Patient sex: F
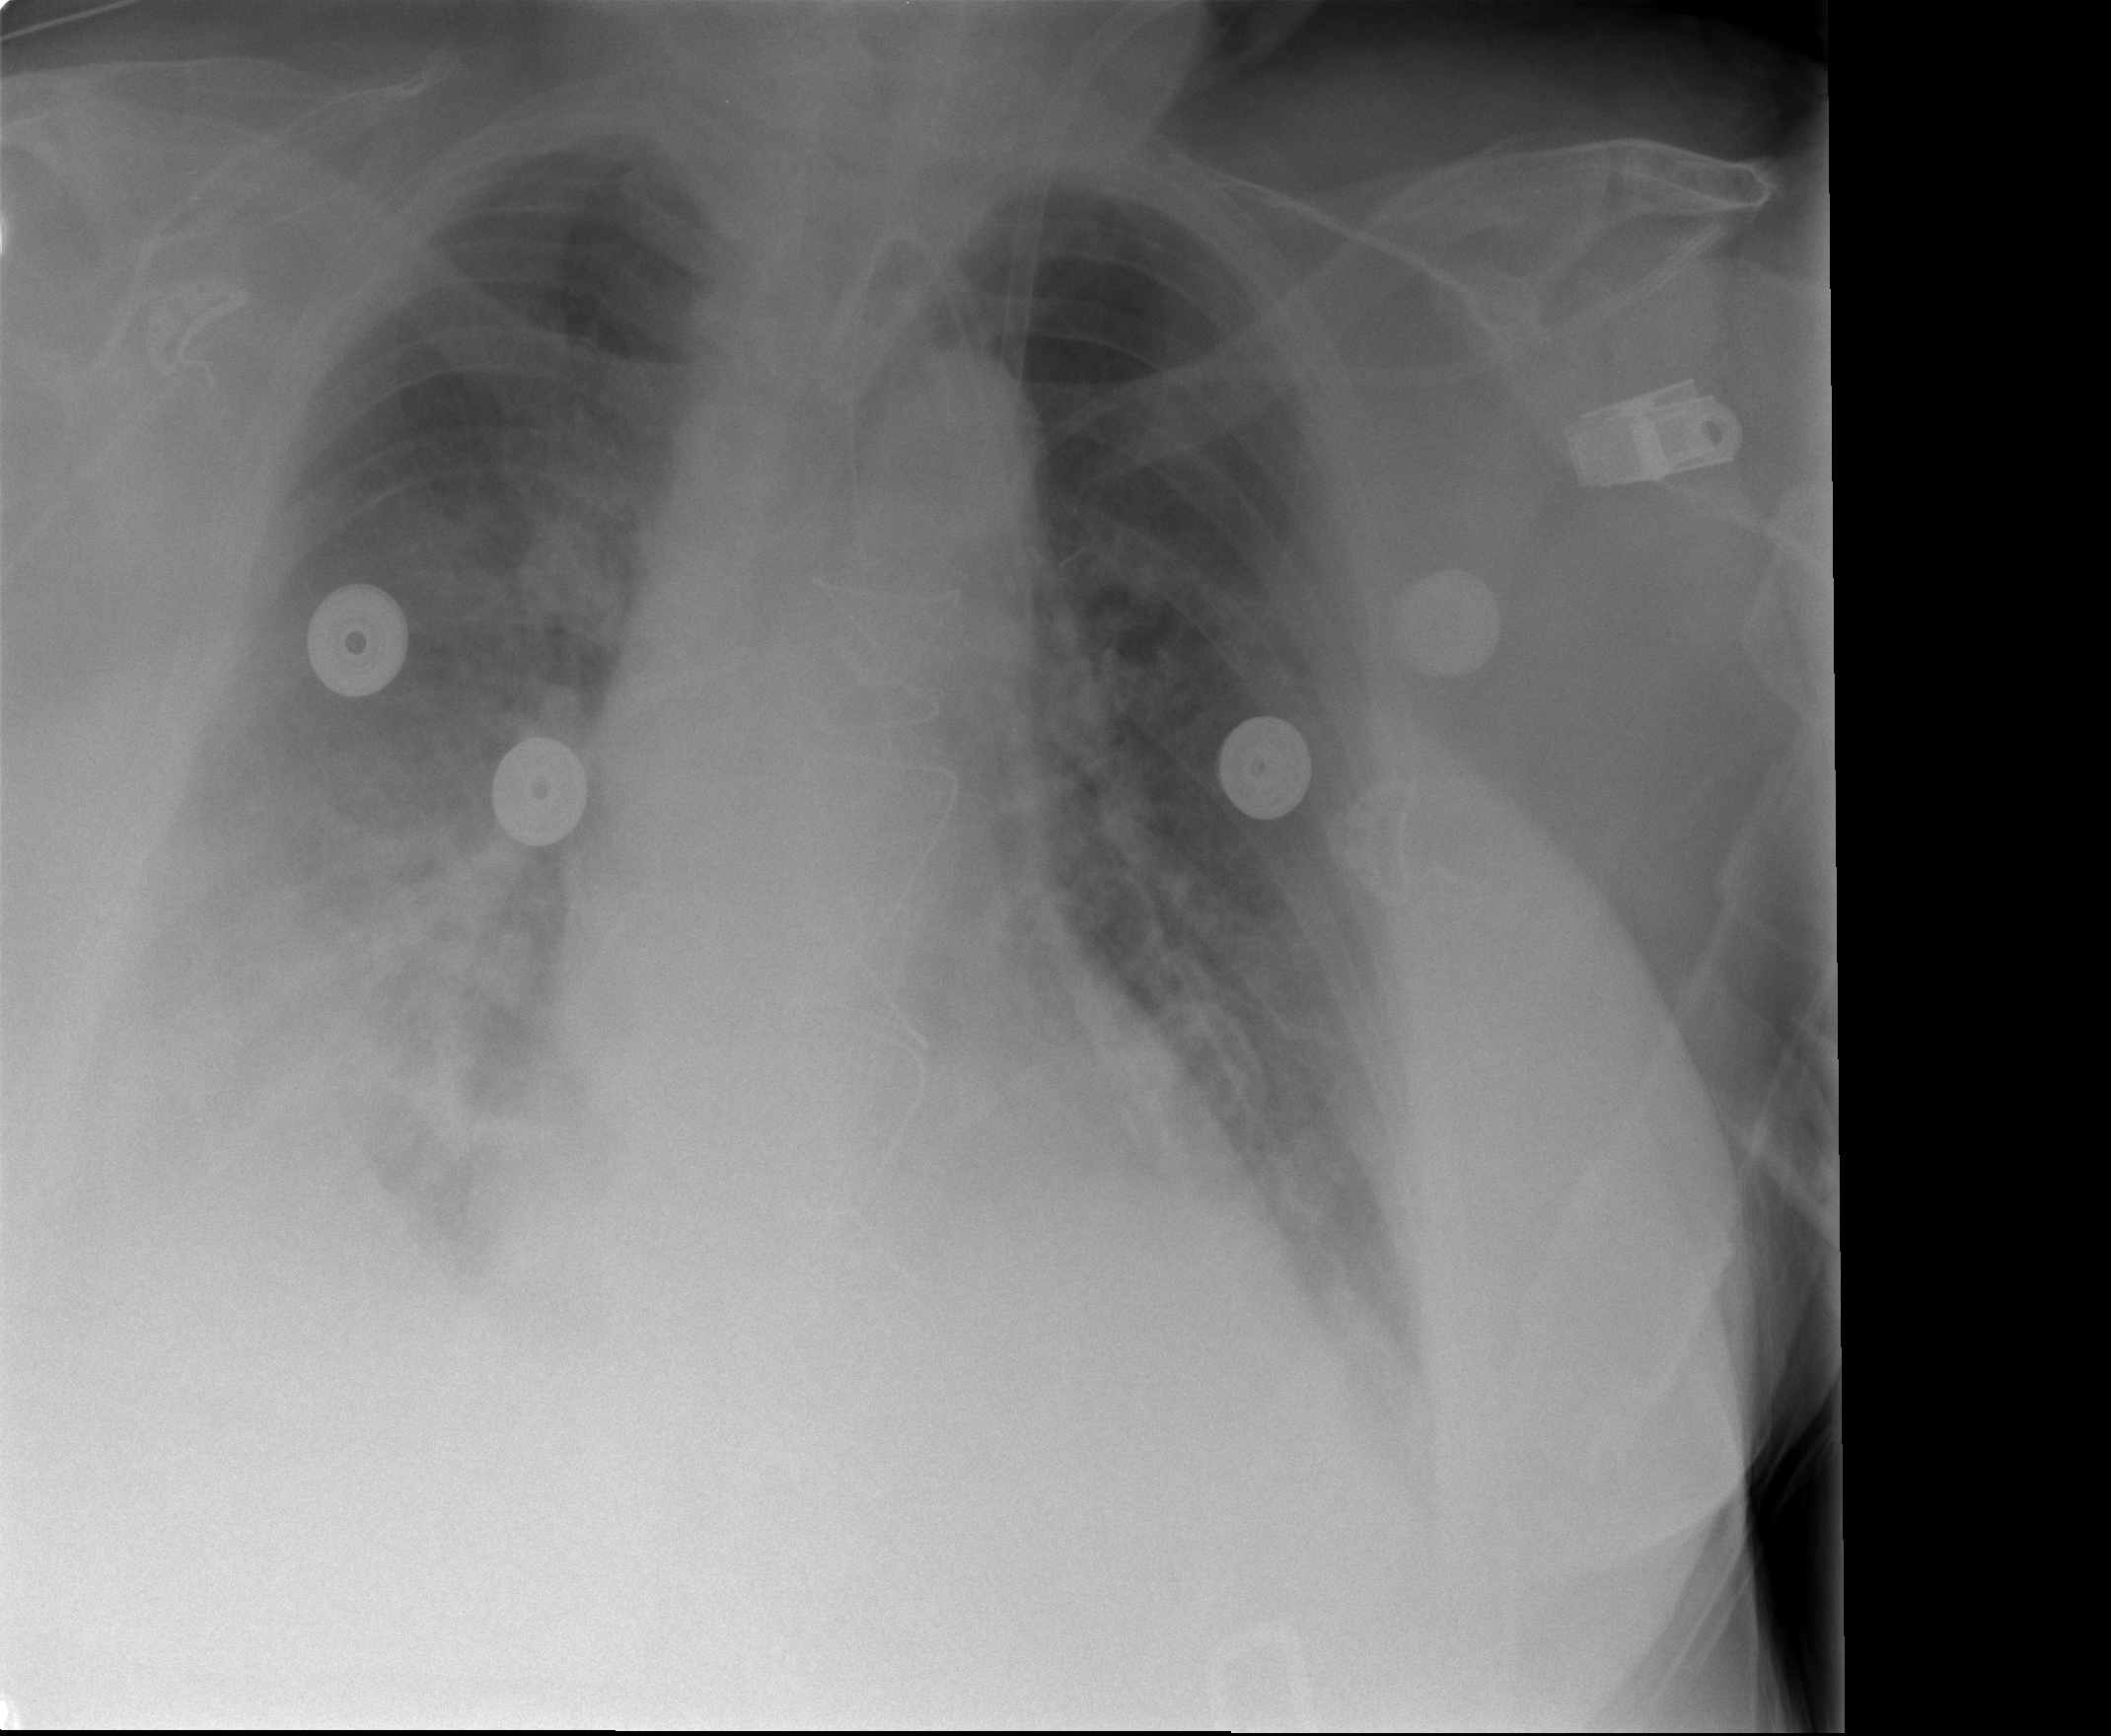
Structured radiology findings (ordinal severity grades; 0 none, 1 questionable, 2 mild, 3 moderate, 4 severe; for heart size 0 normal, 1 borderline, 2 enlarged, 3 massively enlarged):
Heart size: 1
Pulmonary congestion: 2
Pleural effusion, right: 2
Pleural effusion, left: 0
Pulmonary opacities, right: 2
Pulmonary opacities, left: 0
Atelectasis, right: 2
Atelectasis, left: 1